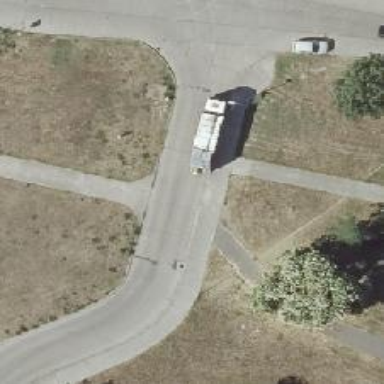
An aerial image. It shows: Unmarked crossing on the road.